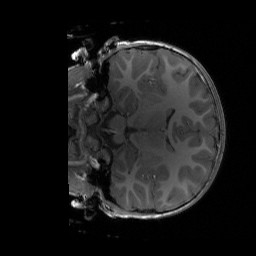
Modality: T1w
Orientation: coronal
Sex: male
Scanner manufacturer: siemens
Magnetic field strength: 3 T
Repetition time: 1.9 s
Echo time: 0.00243 s